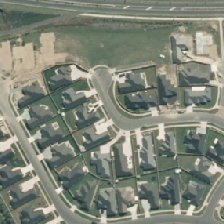
Land cover: urban_build_up